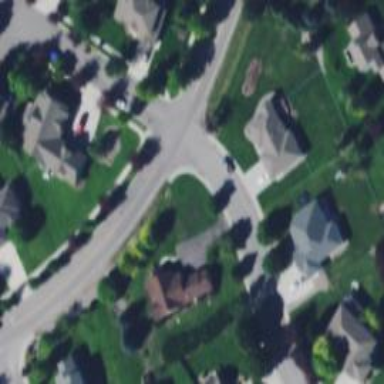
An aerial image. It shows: Unmarked road crossing.